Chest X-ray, AP view. Patient: 52 years old, sex F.
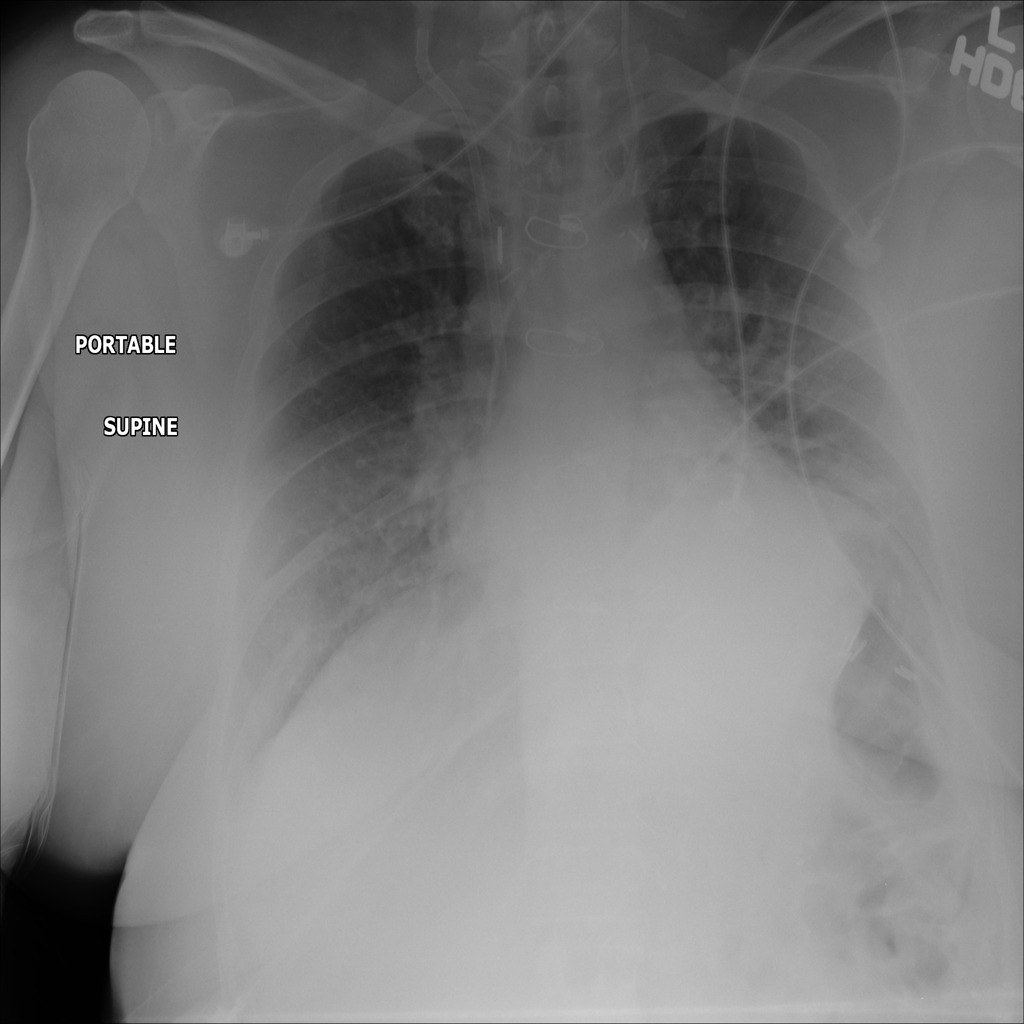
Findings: No Finding